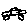
Label: car